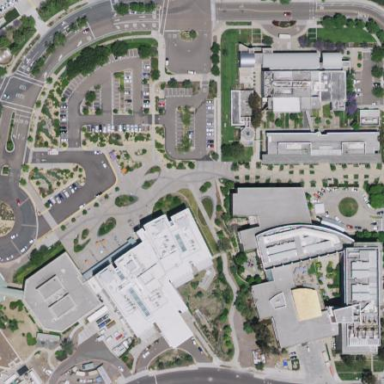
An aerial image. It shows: Hospital building.